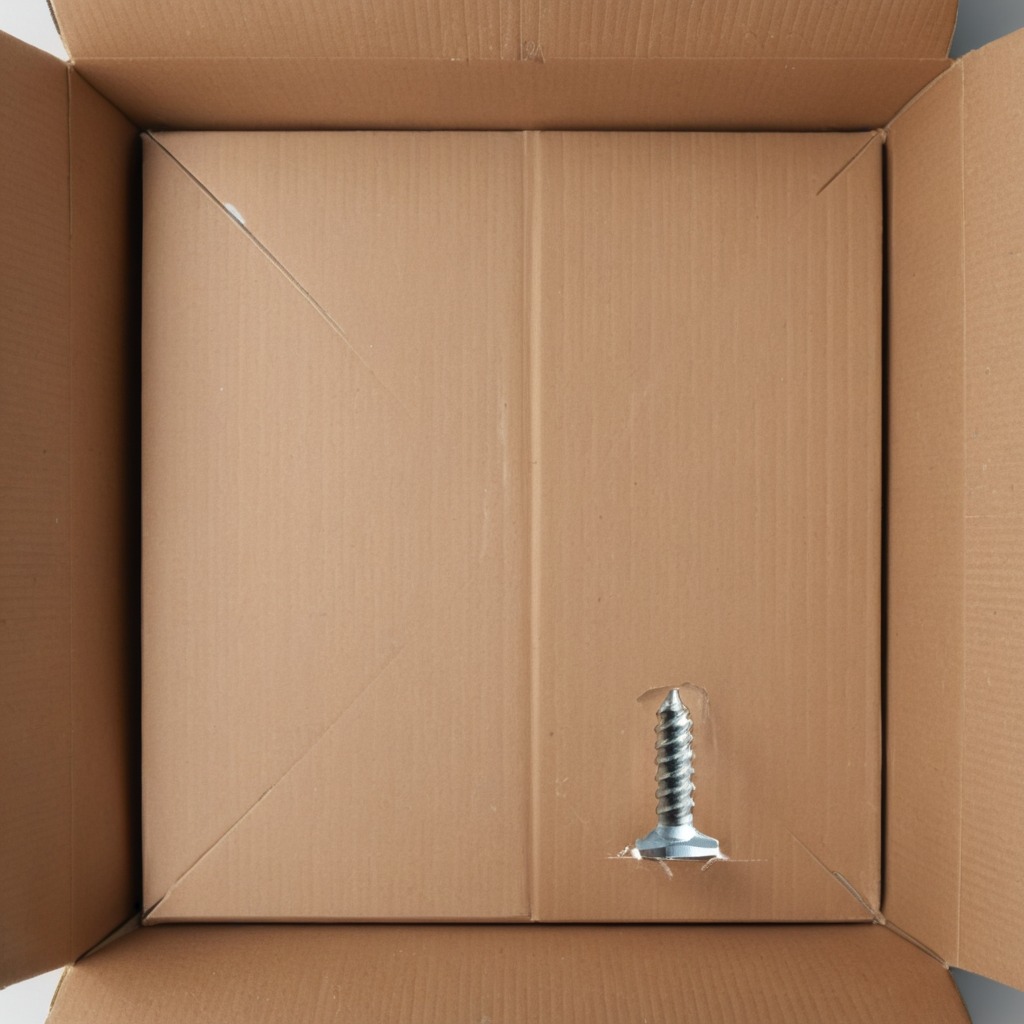
A metal screw is lying on the clean dry cardboard box surface in an outdoor workshop during daytime bright natural light soft shadows slightly creased but